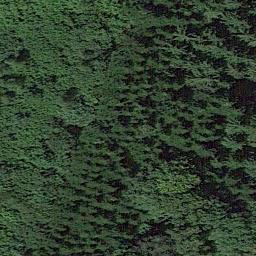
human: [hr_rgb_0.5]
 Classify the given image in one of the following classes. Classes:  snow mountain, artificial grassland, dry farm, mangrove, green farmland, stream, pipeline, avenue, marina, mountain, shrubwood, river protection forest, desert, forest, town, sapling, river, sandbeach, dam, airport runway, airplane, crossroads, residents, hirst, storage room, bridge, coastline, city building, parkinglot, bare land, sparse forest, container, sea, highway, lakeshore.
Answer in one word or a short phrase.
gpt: forest